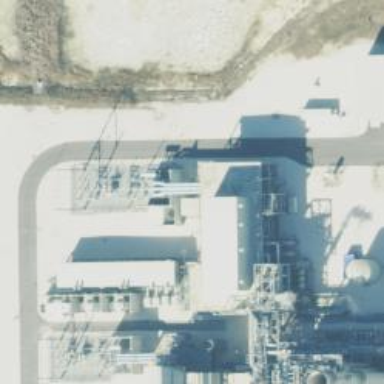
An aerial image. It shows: Generator powered by gas. It is combined cycle generator.